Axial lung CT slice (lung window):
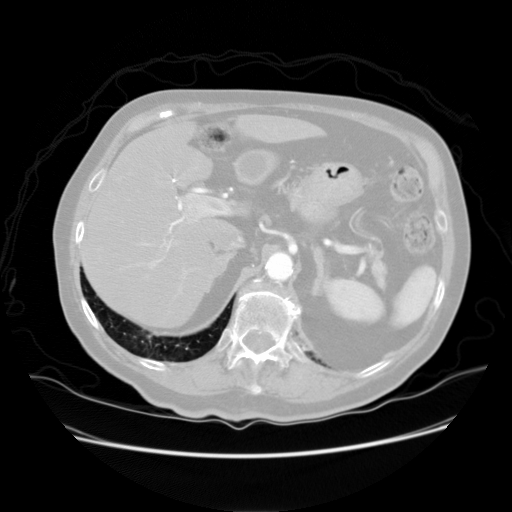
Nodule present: no